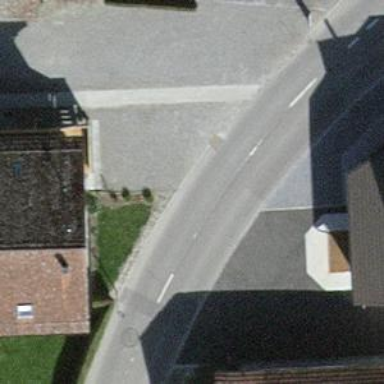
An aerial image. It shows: Asphalt road classified as tertiary.